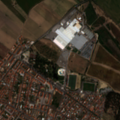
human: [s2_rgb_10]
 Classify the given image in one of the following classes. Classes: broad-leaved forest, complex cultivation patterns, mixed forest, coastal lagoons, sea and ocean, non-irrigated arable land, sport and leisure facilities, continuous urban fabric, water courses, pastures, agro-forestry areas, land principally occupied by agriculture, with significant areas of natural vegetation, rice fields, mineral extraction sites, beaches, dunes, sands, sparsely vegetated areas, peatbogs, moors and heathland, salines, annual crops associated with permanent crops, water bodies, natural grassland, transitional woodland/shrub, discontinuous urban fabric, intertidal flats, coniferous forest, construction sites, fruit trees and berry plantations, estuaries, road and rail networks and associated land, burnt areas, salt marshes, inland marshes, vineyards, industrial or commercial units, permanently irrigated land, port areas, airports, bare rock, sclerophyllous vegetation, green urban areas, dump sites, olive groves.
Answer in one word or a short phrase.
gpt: continuous urban fabric, industrial or commercial units, permanently irrigated land, vineyards, complex cultivation patterns